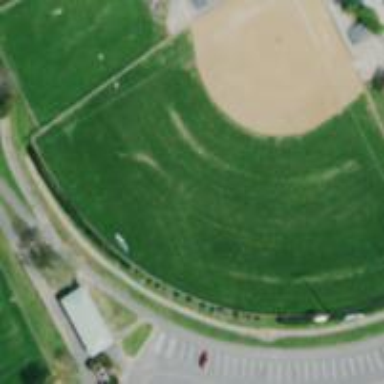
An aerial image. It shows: Softball pitch for leisure sports.